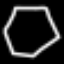
Label: octagon